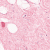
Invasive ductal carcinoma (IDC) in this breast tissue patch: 0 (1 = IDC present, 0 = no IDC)